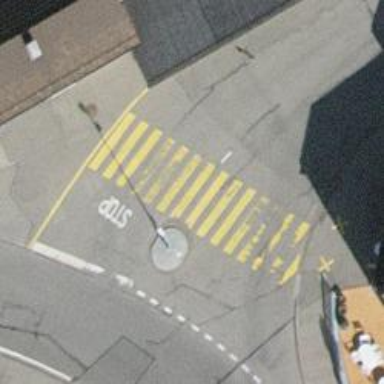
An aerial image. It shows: Zebra crossing on the road.